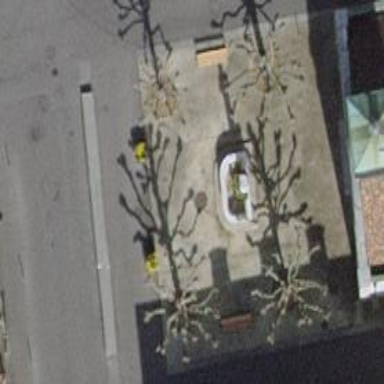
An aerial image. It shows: Fountain.